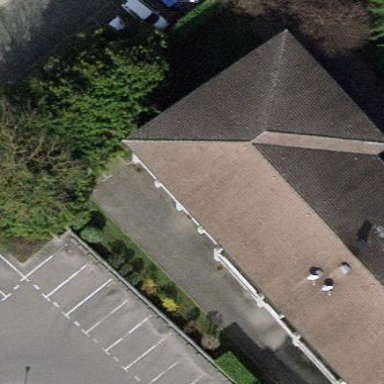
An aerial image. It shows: Service building.